Question: When using the Salesforce Partner API (version 21.0), how can I determine if the current user/session is able to create a new <URL>?
Using <URL> I can confirm ContentVersion and ContentDocument are available as objects for the current organization.
Using <URL> I can confirm that the the current users session marks ContentVersion as createable.
I've also confirmed that the fields I'm setting when inserting the ContentVersion record are marked as createable (PathOnClient, VersionData and FirstPublishedLocationId).
In my test cases, if the user has access to the Content area via the Salesforce web interface then the test case passes with the ContentVersion being created.
However, when I try the same code from a developer edition org (without access to the Content area) it falls over with the message:
> FIELD_INTEGRITY_EXCEPTION - User doesn't have access to Salesforce Content. Invalid field value:: Content Origin
The createable Partner API metadata for ContentVersion and the fields indicated that this should have worked.
I'm working in C#, but the Java code in recipe <URL> is doing much the same thing without the creatable metadata checks.
To try and rule out my code as the cause of the issue I've confirmed that the ContentVersion should be createable using Force.com Explorer:

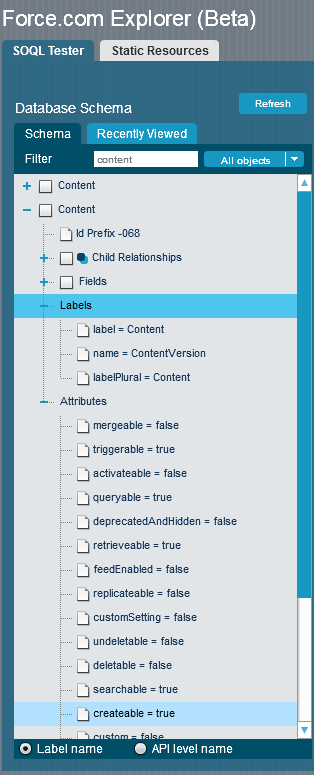
Answer: I think I've figured it out. Checking that ContentVersion is creatable alone is not sufficient.
I also needed to check that the current user (as indicated by <URL> has the field UserPermissionsSFContentUser and that it is true.
From the <URL>.
> Indicates whether the user is allocated one Salesforce CRM Content User License (true) or not (false). Label is Salesforce CRM User. The Salesforce CRM Content User license grants the user access to the Salesforce CRM Content application.